Question: I have moved my application from WP7 (where I had no problems with localization) to the WP8. Now only English language is displayed regardless phone settings. My setup is (taken from <URL>:
## Resource folder content
- - -
## WMAppManifest.xml:
'''
<DefaultLanguage xmlns="" code="pl-PL" />
<Languages xmlns="">
<Language code="en-US" />
<Language code="pl-PL" />
</Languages>
'''
## Phone settings:

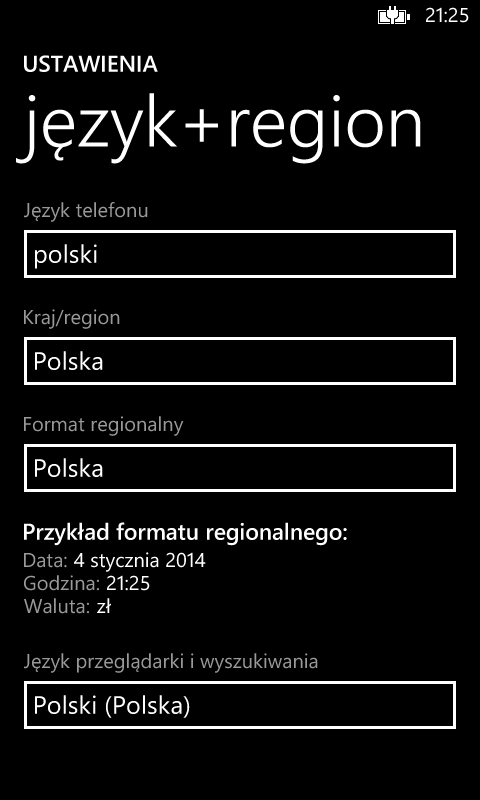
Answer: You also have to modify the main project file manually and add this:
'''
<PropertyGroup>
<SupportedCultures>en;pl</SupportedCultures>
'''
You don't have to add your default language to SupportedCultures, see also <URL>